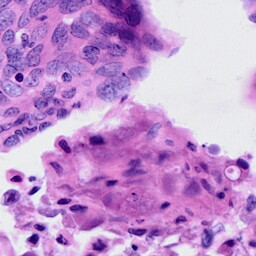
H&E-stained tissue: Cervix